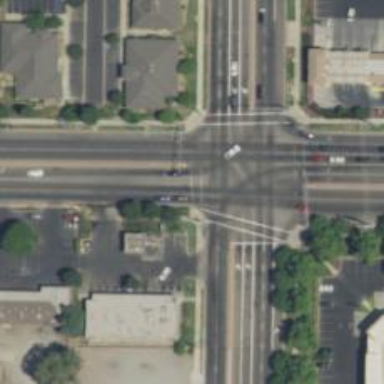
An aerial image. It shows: Crossing with marked lines on the road.